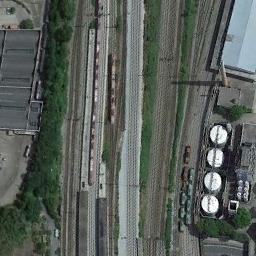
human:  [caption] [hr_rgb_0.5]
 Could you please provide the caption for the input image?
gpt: The railway is next to lines of trees and some houses .

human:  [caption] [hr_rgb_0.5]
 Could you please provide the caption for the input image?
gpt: One side of the railway, there are lush trees  And the other side, there are many buildings .

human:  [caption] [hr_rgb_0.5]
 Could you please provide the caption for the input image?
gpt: These railways go through a industrial area .

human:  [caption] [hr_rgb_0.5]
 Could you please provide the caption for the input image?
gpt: There are many trees beside the railway .

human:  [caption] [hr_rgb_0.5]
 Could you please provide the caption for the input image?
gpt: There are some green trees and buildings beside the railway .